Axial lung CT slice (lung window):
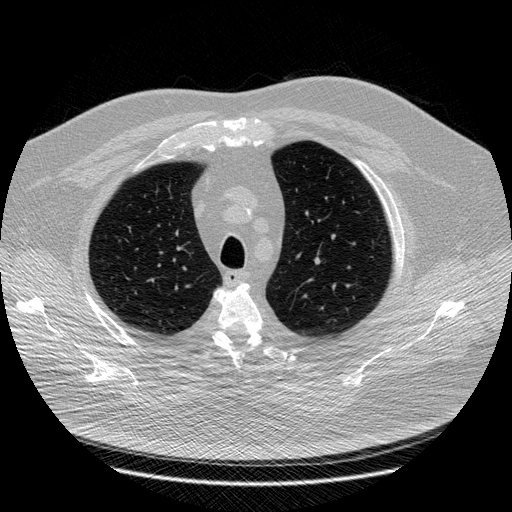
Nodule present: no